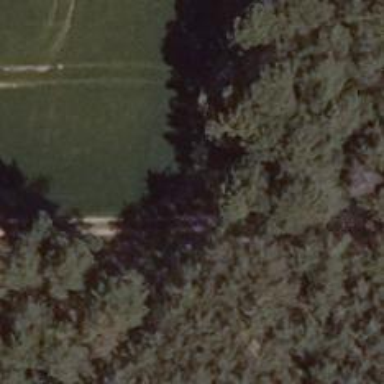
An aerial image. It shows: Track with grass surface categorized as grade4 tracktype.